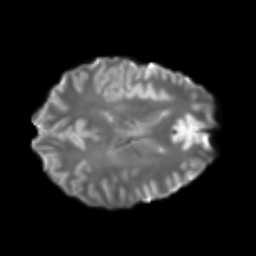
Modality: T2w
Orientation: axial
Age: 25
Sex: male
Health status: healthy
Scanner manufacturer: philips
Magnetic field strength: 3 T
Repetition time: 4.364 s
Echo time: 0.09797 s